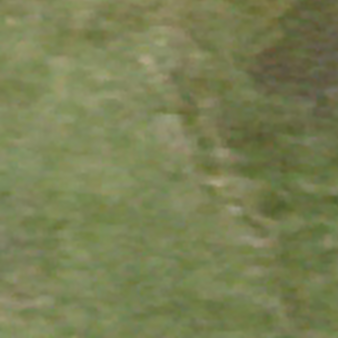
Label: other